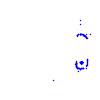
Particle: proton